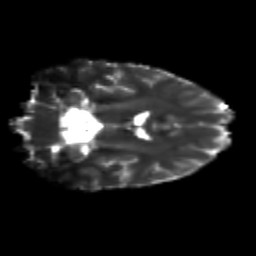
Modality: T2w
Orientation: coronal
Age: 21
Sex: female
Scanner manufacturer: siemens
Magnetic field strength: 3 T
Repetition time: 3.5 s
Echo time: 0.125 s